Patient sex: M
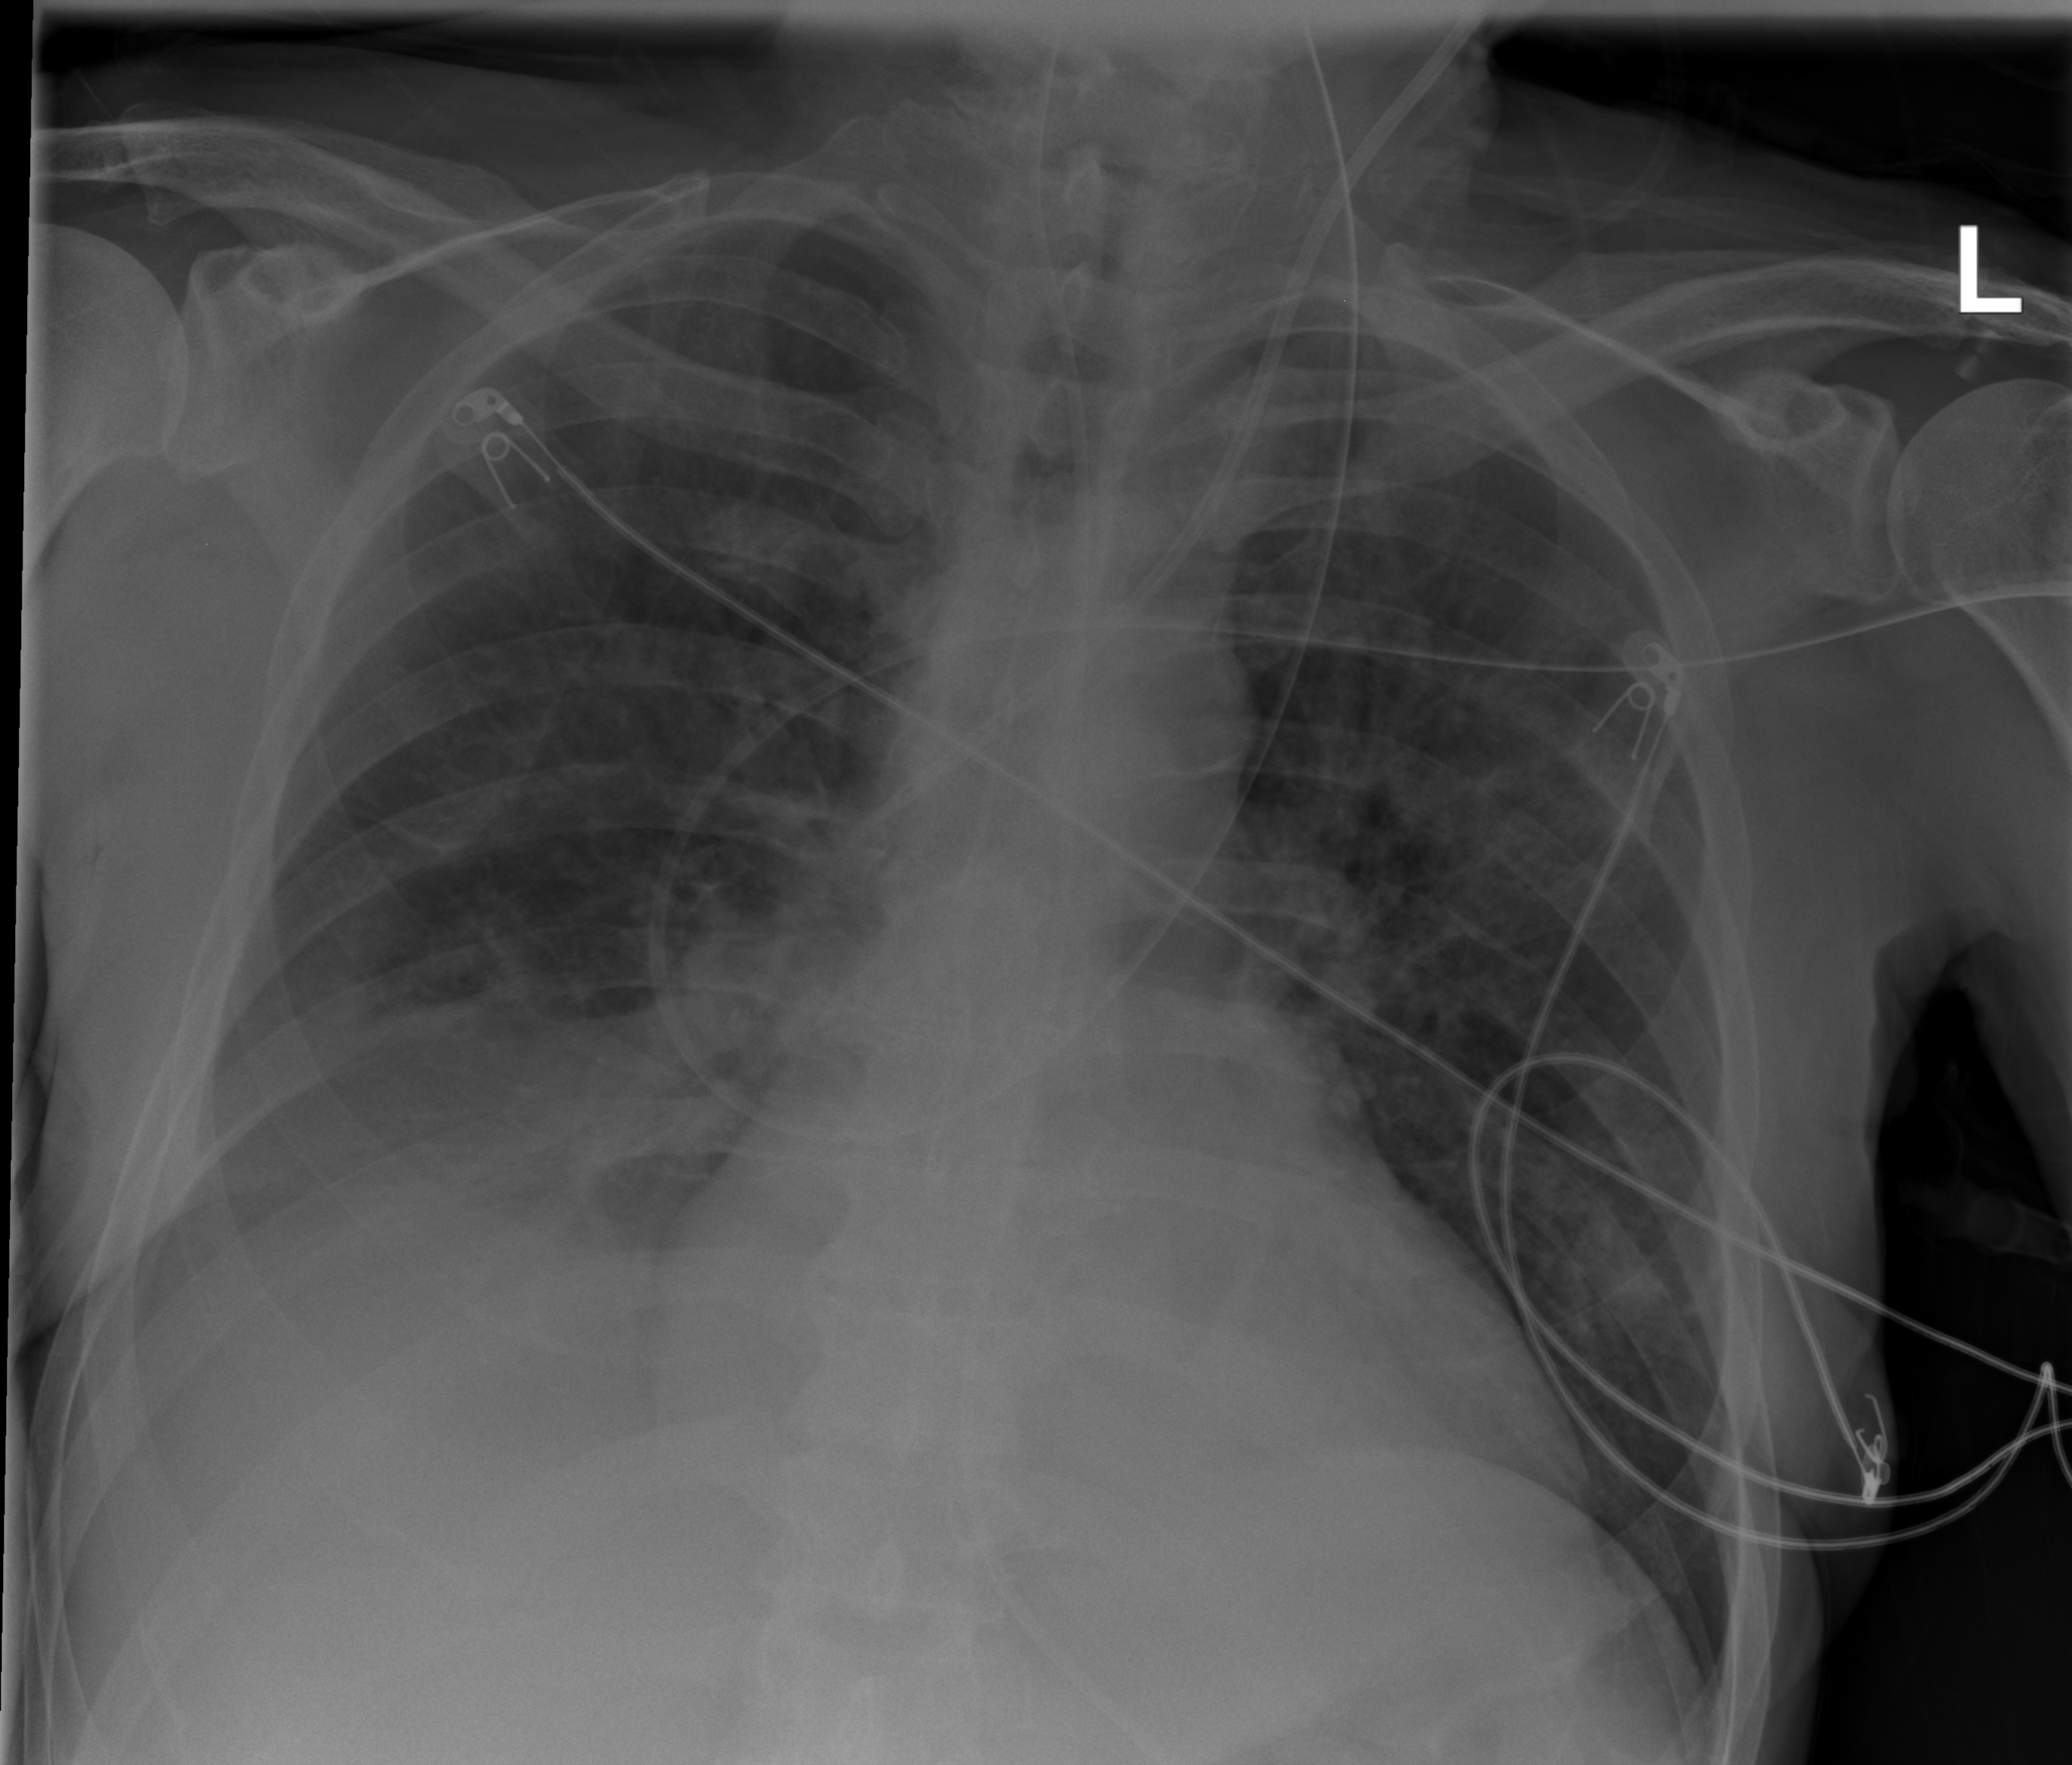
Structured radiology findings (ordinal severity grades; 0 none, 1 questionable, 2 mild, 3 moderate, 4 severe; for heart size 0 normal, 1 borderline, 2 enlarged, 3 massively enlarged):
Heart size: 2
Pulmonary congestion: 0
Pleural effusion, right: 0
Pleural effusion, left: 0
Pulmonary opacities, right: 2
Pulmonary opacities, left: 2
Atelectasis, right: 3
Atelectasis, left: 1